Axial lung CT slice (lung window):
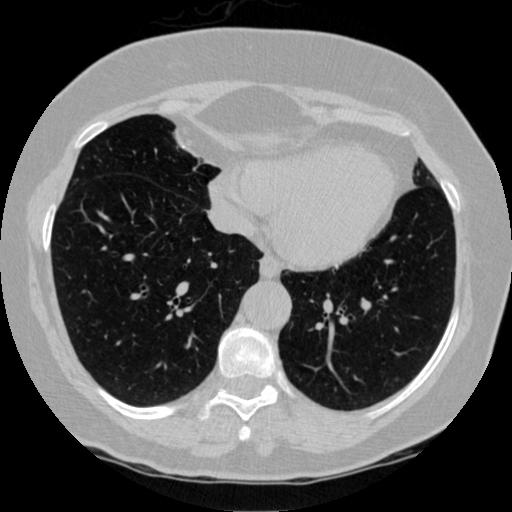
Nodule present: no